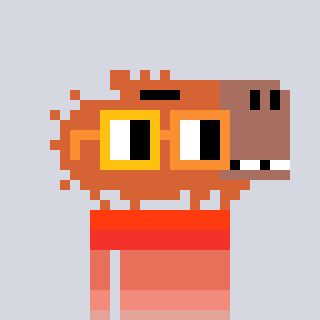
a pixel art character with square yellow and orange glasses, a capybara-shaped head and a computerblue-colored body on a cool background